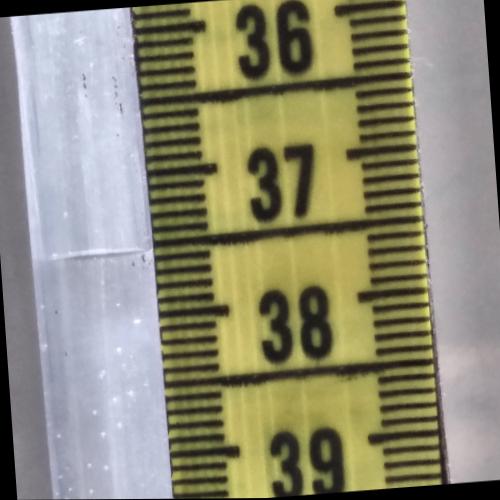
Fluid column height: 37.5 cm